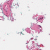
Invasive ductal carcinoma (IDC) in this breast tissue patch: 0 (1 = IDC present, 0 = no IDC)